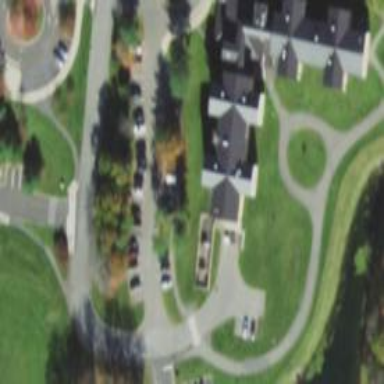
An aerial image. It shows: Dormitory building.